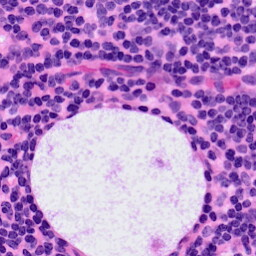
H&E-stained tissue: LymphNode